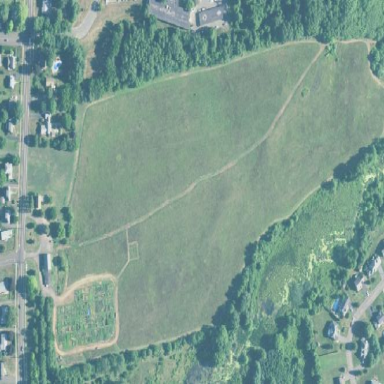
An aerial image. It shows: Dog park for leisure land.